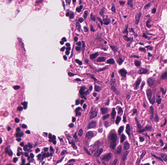
Tumor epithelial tissue: yes
Tumor-associated stroma tissue: yes
Normal tissue: no